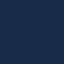
Label: SeaLake